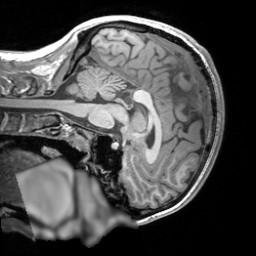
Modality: T1w
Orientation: sagittal
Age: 25
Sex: male
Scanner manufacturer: siemens
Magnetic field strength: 3 T
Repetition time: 1.9 s
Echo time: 0.00293 s